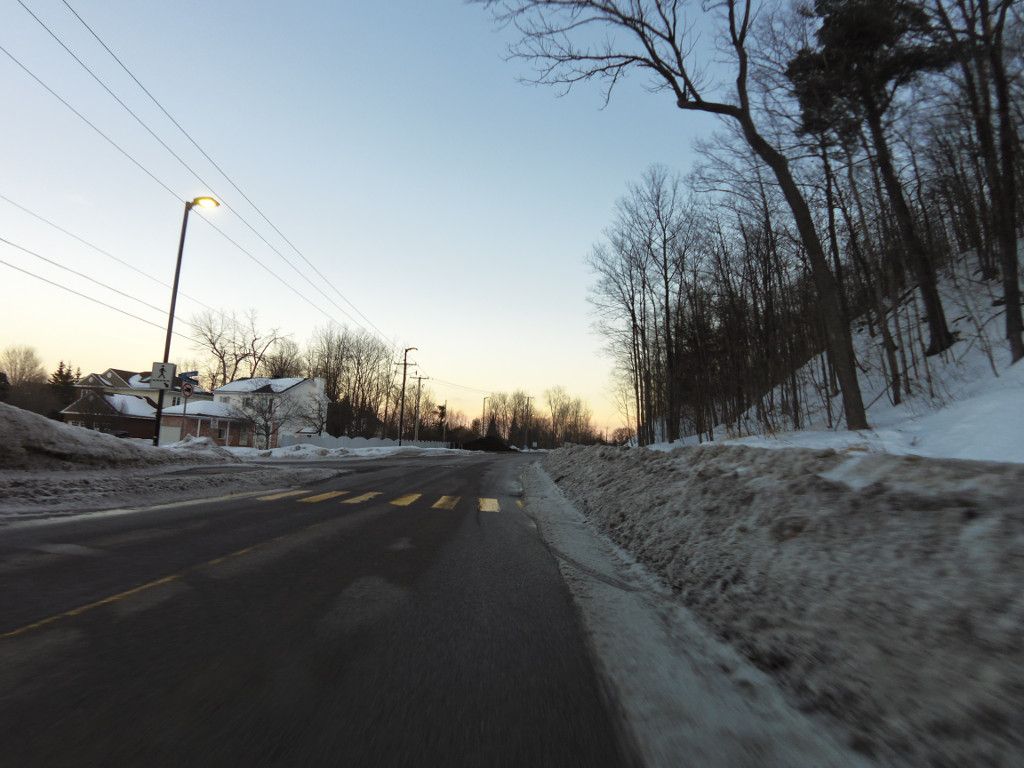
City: ottawa-gatineau